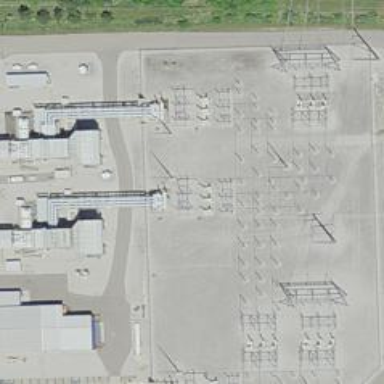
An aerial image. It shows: Switch for power supply.